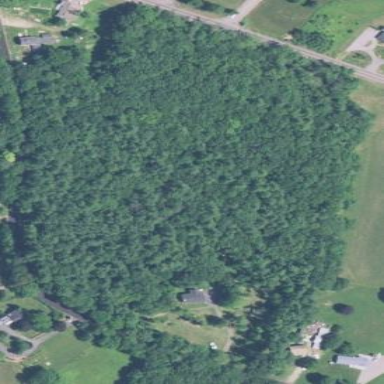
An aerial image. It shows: Mixed forest with variety of leaf types and cycles.